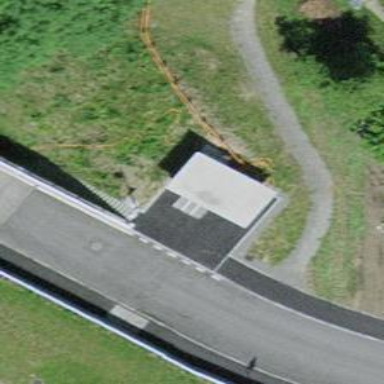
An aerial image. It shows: Bench for seating.